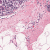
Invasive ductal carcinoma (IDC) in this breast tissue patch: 0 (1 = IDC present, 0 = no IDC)